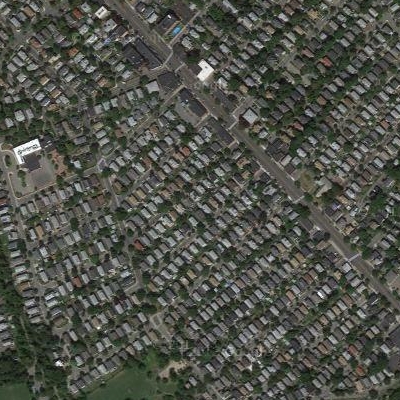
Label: fResident